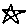
Label: star